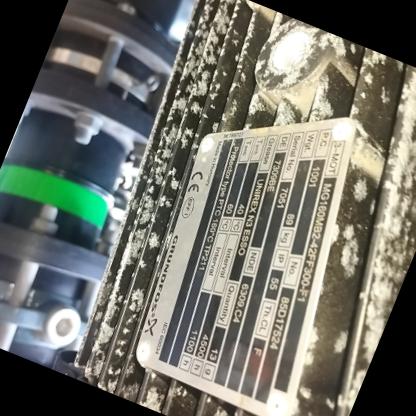
Klasa: tabliczka-znamionowa